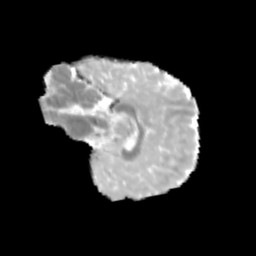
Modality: MD
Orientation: sagittal
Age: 9
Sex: male
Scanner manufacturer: siemens
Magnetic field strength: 3 T
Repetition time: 3.8 s
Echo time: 0.07 s